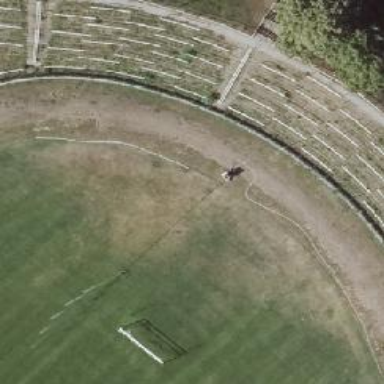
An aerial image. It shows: Bleachers on leisure land.